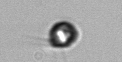
Label: Acanthoica_quattrospina